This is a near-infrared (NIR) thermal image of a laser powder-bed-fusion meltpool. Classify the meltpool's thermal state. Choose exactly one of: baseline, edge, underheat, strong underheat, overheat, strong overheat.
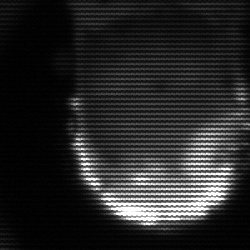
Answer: baseline